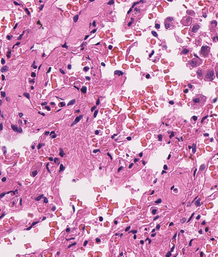
Tumor epithelial tissue: no
Tumor-associated stroma tissue: no
Normal tissue: yes